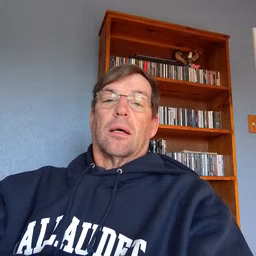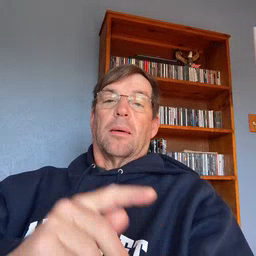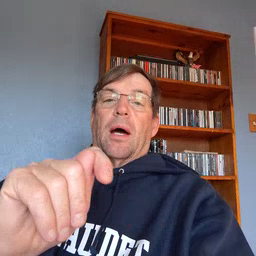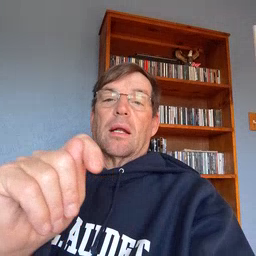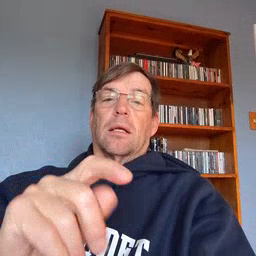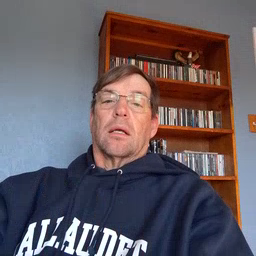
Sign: potty